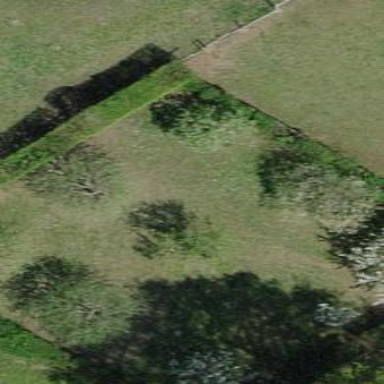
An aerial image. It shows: Orchard.